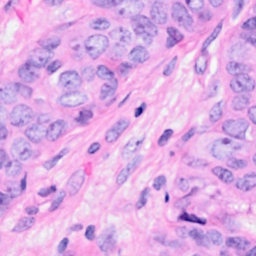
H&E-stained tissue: Breast